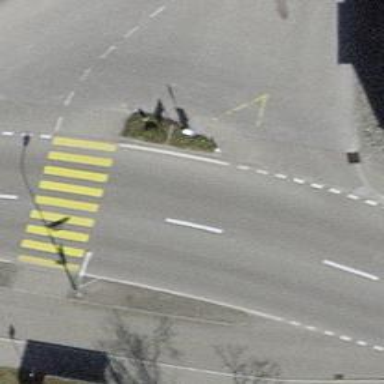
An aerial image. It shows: Public transport stop position.